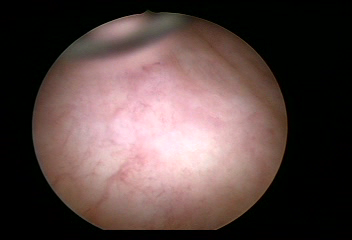
Modality: WLC
Class: Foreign bodies
Subclass: AirBubble
Bladder cancer association: No
Annotated structures: Air bubble